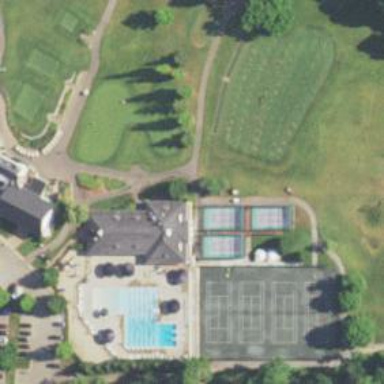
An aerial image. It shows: Path used for both walking and golf.